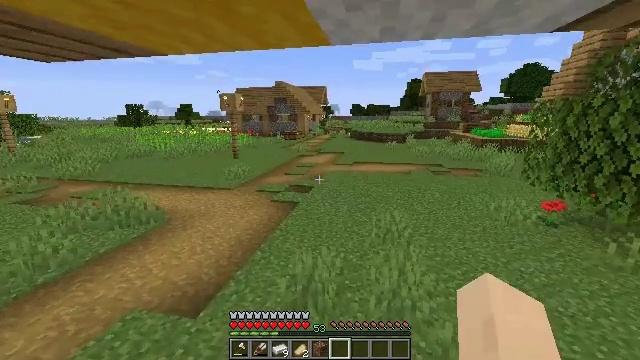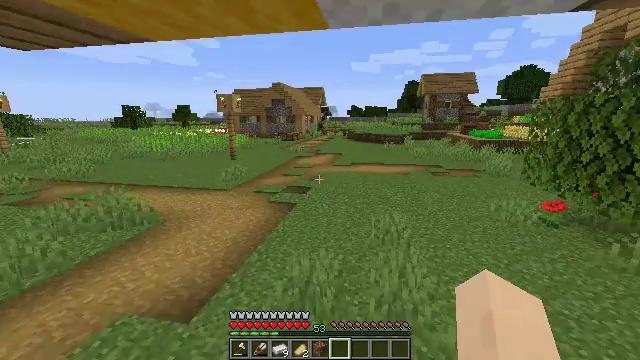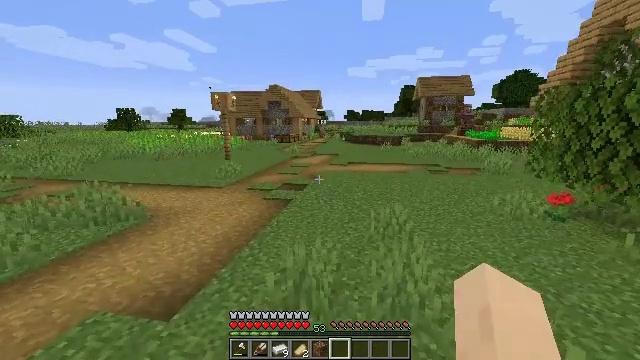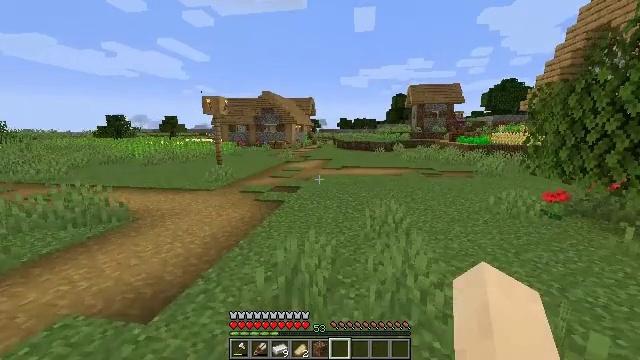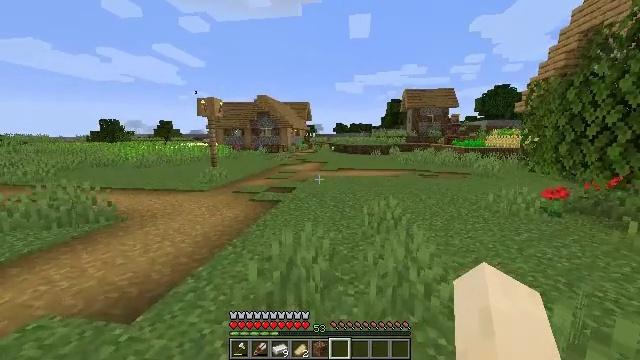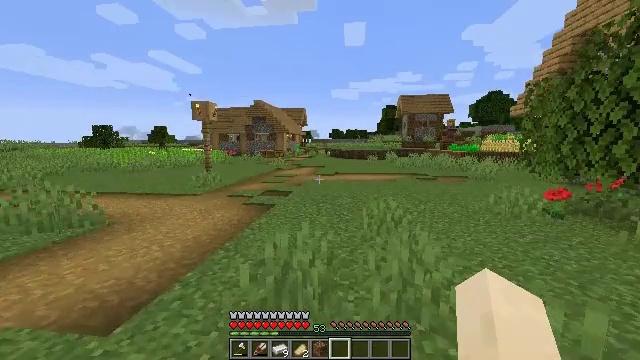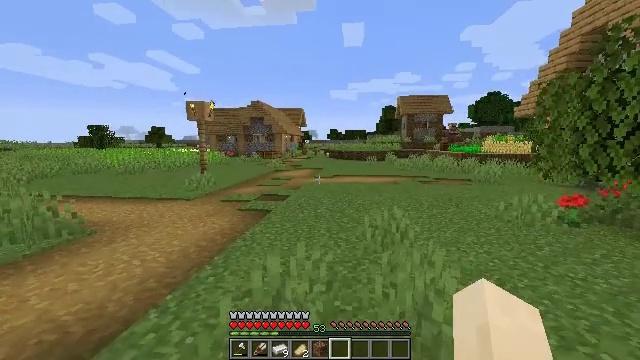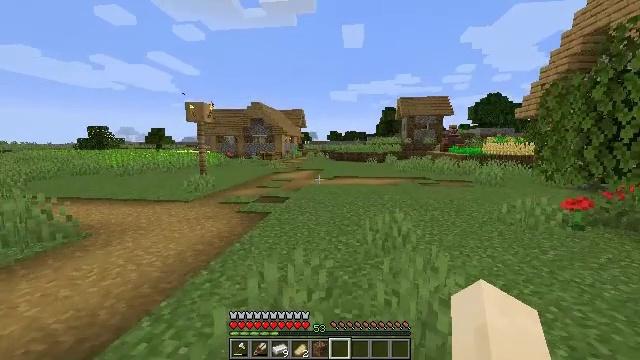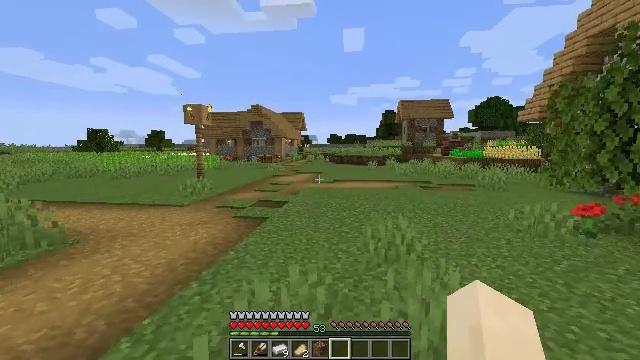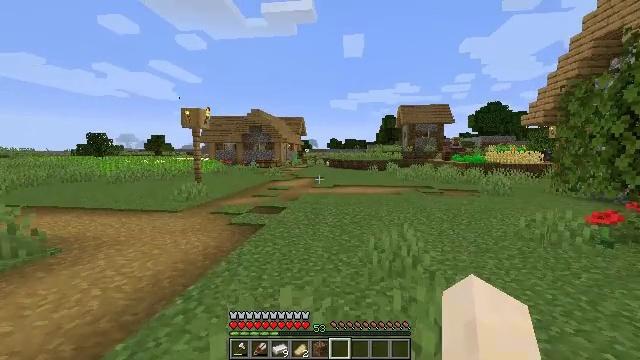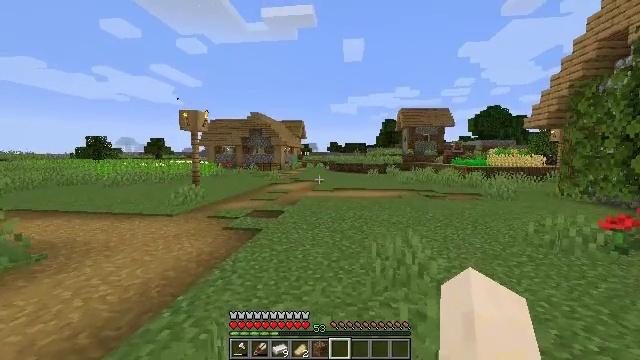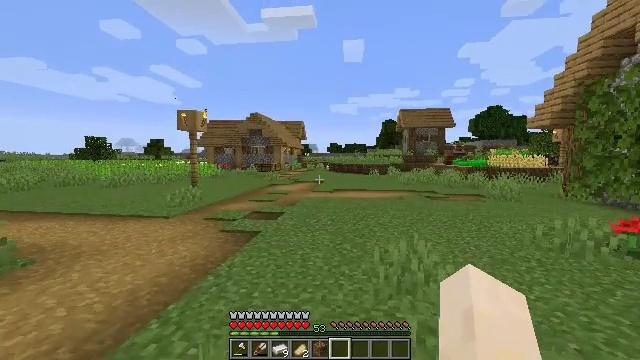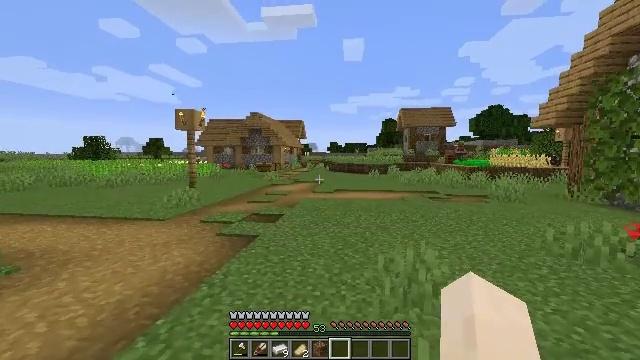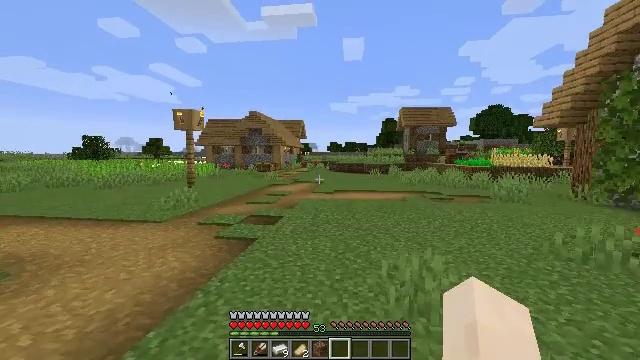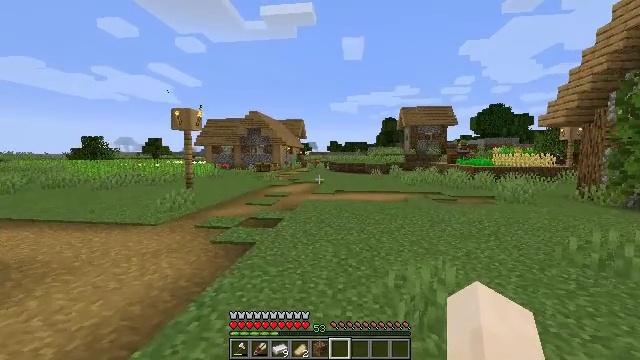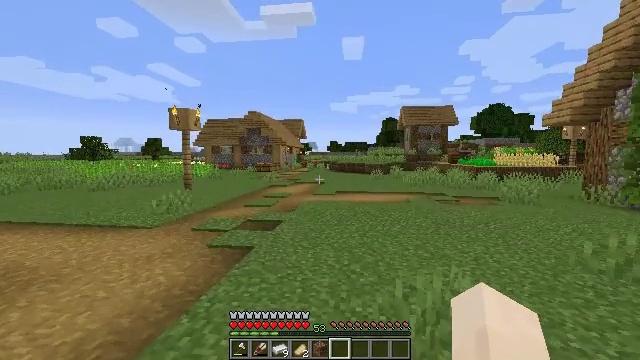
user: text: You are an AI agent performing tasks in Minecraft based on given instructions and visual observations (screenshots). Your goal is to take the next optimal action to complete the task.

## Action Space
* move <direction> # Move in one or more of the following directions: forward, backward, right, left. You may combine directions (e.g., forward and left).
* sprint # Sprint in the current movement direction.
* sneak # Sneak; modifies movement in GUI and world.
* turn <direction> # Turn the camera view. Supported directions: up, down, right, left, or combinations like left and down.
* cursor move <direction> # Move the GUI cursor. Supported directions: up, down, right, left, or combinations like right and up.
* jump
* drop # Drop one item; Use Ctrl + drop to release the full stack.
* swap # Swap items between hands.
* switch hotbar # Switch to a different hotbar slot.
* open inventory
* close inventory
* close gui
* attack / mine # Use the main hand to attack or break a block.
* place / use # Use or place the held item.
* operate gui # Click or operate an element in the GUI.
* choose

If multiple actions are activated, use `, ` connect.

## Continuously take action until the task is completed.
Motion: motion action
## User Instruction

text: Assemble materials to create a crossbow.
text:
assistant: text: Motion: move forward
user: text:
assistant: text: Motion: move forward
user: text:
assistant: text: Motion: move forward, turn right and up
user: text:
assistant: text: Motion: move forward, turn up
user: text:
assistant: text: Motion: move forward, turn up
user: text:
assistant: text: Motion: move forward
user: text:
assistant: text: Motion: move forward
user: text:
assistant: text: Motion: move forward
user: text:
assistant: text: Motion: move forward
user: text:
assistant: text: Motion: move forward
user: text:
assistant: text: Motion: move forward
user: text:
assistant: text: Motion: move forward
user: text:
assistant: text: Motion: move forward
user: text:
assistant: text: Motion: move forward
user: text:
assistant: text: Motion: move forward
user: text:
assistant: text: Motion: move forward
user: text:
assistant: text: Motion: move forward
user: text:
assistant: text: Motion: move forward
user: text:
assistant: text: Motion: move forward
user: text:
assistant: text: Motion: move forward, turn down
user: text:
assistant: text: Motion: move forward
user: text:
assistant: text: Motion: move forward
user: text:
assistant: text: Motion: move forward
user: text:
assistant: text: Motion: move forward
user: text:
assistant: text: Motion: move forward
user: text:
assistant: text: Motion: move forward, turn left and up
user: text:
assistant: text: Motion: move forward, turn left
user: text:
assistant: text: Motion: move forward
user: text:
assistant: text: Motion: move forward
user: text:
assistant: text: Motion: move forward